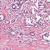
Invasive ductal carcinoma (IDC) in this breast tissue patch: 1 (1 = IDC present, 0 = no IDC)